Interaction volume radius: 10 \u00c5
Interaction volume height: 40 \u00c5
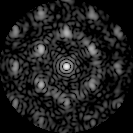
Disorder parameter: 0.4989